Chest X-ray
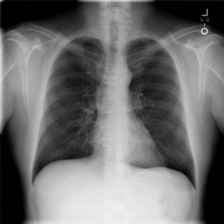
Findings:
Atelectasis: negative
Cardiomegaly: negative
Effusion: negative
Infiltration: negative
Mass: negative
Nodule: negative
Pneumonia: negative
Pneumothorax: negative
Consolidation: negative
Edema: negative
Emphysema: negative
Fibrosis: negative
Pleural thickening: negative
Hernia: negative